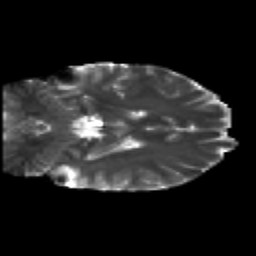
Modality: T2w
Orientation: coronal
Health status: healthy
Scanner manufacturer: siemens
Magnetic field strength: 3 T
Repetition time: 12 s
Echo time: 0.092 s